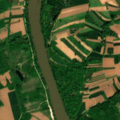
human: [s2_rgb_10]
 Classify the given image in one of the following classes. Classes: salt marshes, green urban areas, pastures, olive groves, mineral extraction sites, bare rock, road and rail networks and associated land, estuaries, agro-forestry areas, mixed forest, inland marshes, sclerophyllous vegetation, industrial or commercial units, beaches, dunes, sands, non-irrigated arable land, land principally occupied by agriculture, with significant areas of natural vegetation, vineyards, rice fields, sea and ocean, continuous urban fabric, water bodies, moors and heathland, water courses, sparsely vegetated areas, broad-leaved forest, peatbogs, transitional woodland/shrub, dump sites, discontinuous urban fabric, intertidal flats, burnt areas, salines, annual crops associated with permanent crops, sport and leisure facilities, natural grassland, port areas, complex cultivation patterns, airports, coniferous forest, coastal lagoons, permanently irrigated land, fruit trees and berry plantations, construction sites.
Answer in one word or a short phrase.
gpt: complex cultivation patterns, land principally occupied by agriculture, with significant areas of natural vegetation, broad-leaved forest, water courses